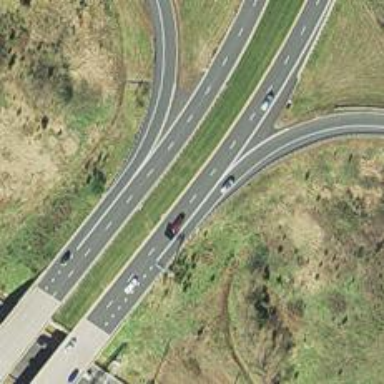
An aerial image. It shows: Motorway junction.